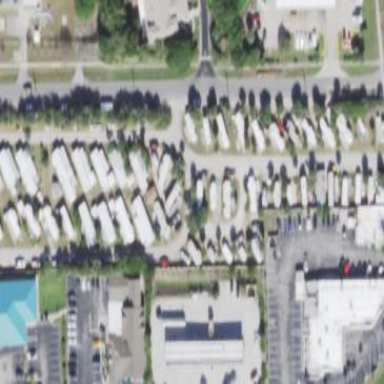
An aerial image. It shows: Caravan site for tourism.